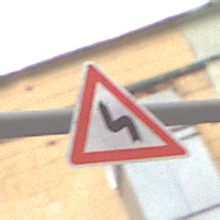
Verkehrszeichen: DoppelkurveZunaechstLinks
Umgebung: Outdoor, Urban
Tageszeit: MorningAfternoon
Wetter: Overcast
Licht: Natural
Jahreszeit: NotSpecified
Kontrast: LowContrast